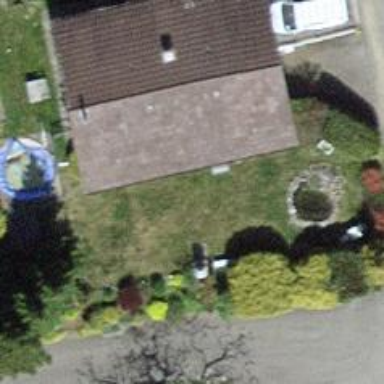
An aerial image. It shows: Simple and straightforward house.